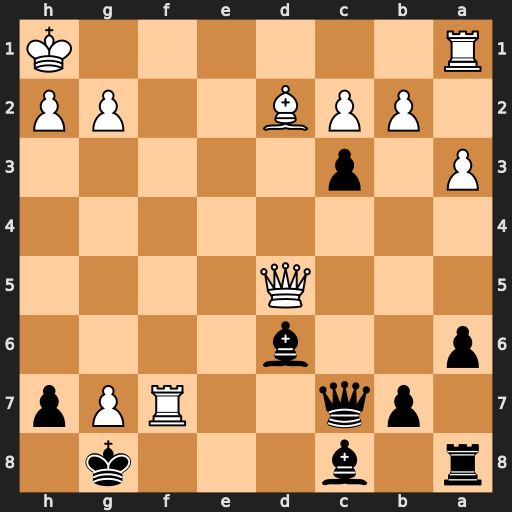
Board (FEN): r1b3k1/1pq2RPp/p2b4/3Q4/8/P1p5/1PPB2PP/R6K
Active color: b
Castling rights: -
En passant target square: -
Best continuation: Qxf7 Qxd6 cxd2